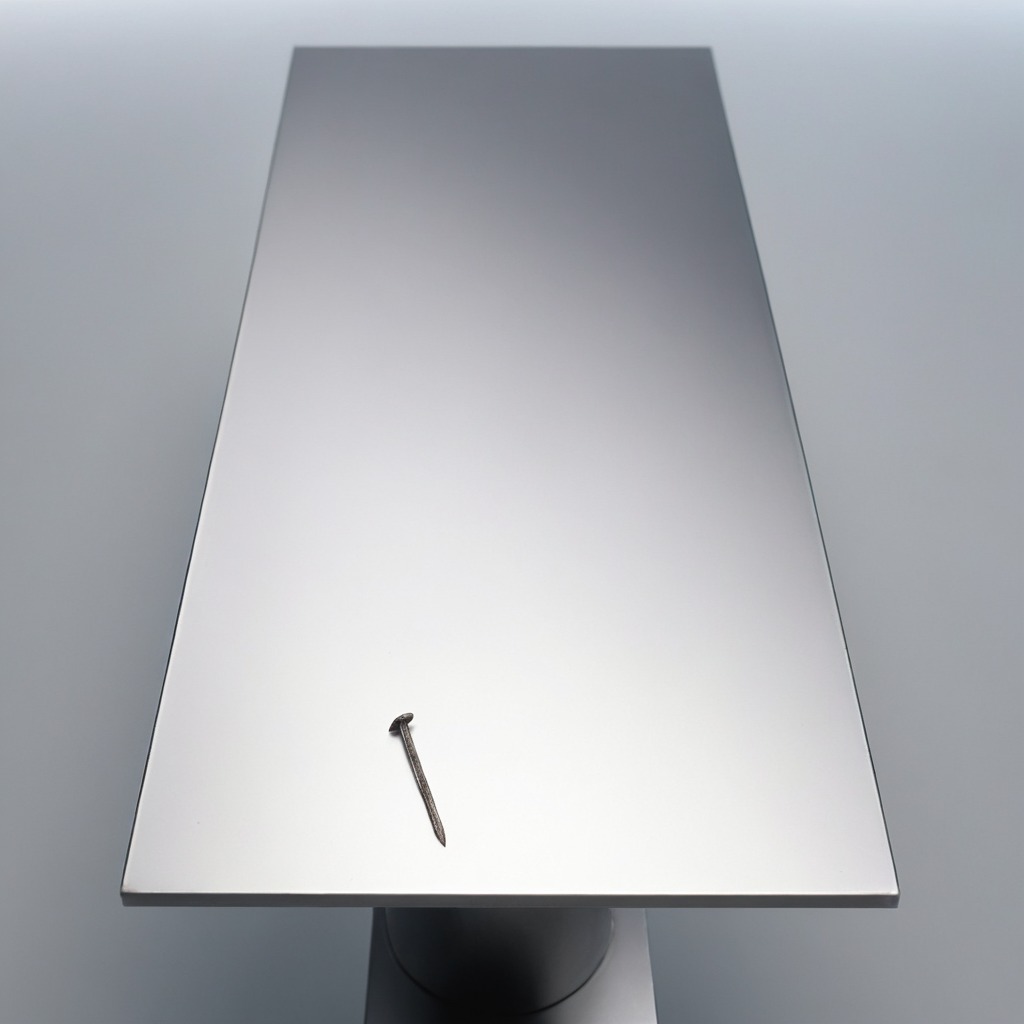
A nail is lying on a stainless steel table in a high-end prototyping lab.